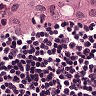
Metastatic tissue present: yes